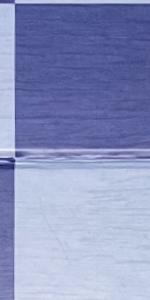
Label: Empty